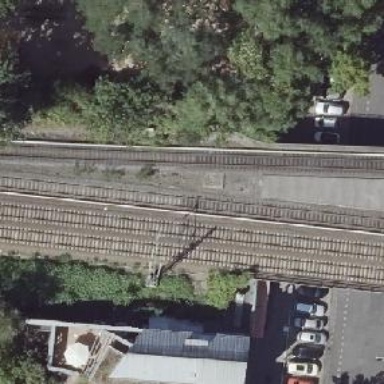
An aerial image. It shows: Solitary milestone along the railway.